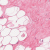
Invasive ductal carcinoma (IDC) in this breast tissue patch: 0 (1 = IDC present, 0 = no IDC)